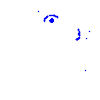
Particle: kaon